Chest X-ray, AP view. Patient: 47 years old, sex M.
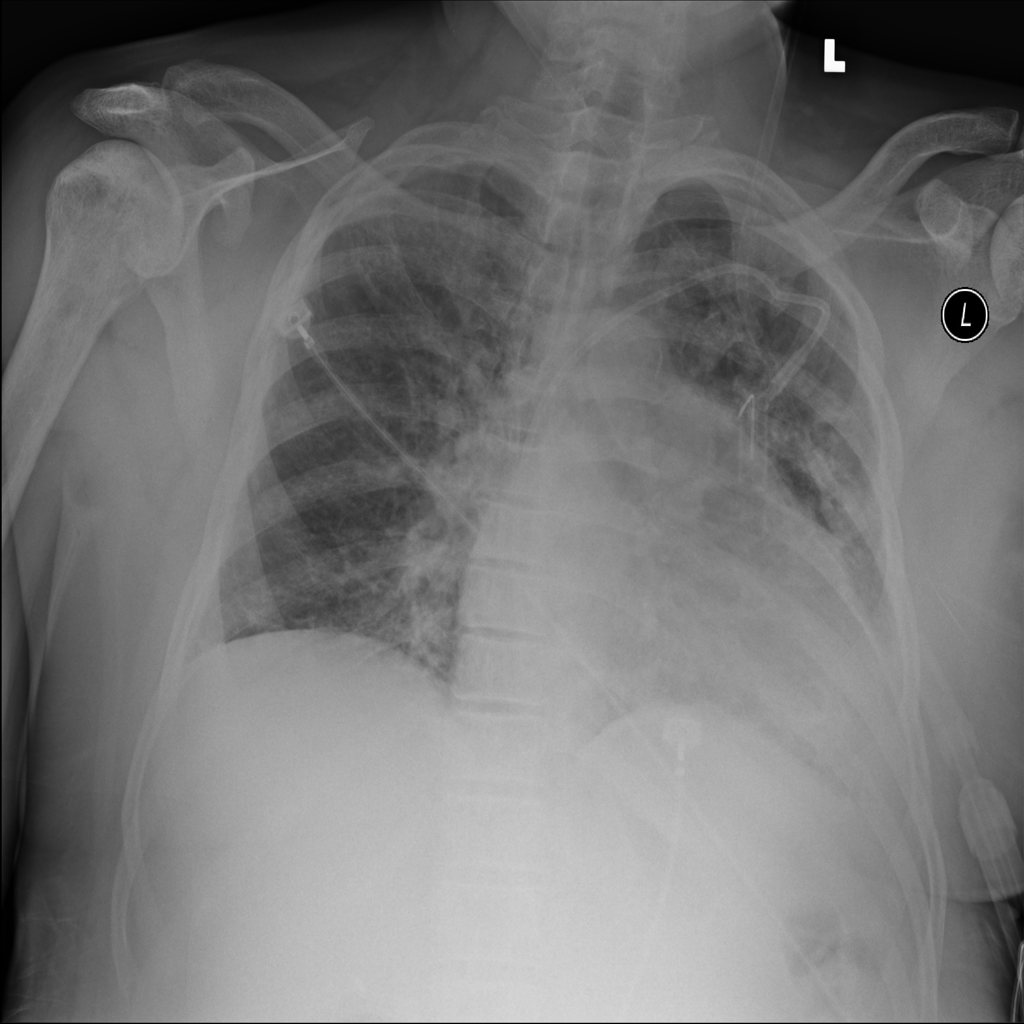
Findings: Cardiomegaly, Effusion